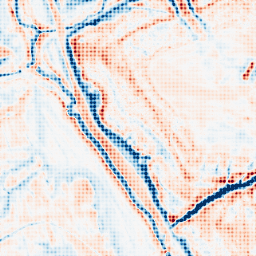
Category: edge_preserving
Decomposition family: bilateral
Decomposition parameters: d: 21
sigma_color: 150
sigma_space: 50
Upsampling method: sinc_blackman
Upsampling parameters: scale: 8
kernel_size: 8
Upsampling scale: 8